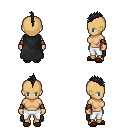
a pixel art fantasy rpg character, female body template, human, tanned skin, black cape, white pants, raven mohawk hairstyle, cloth bracers, brown slippers, four views (front, back, left, right), 2x2 character sprite sheet, small pixel art, hard edges, no anti-aliasing